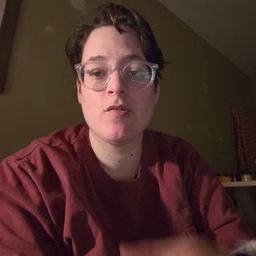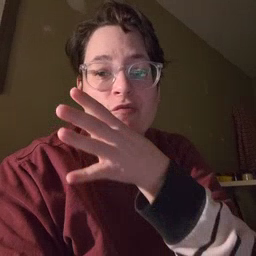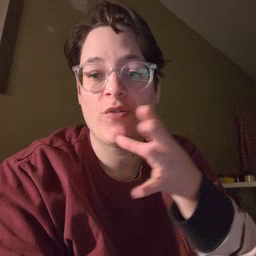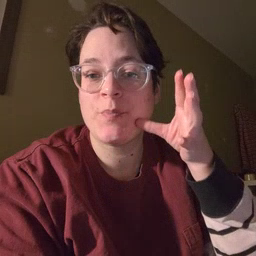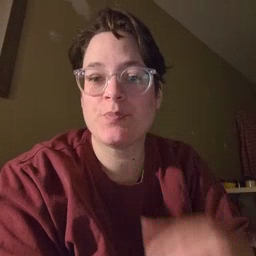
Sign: farm